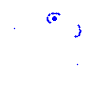
Particle: pion